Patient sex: M
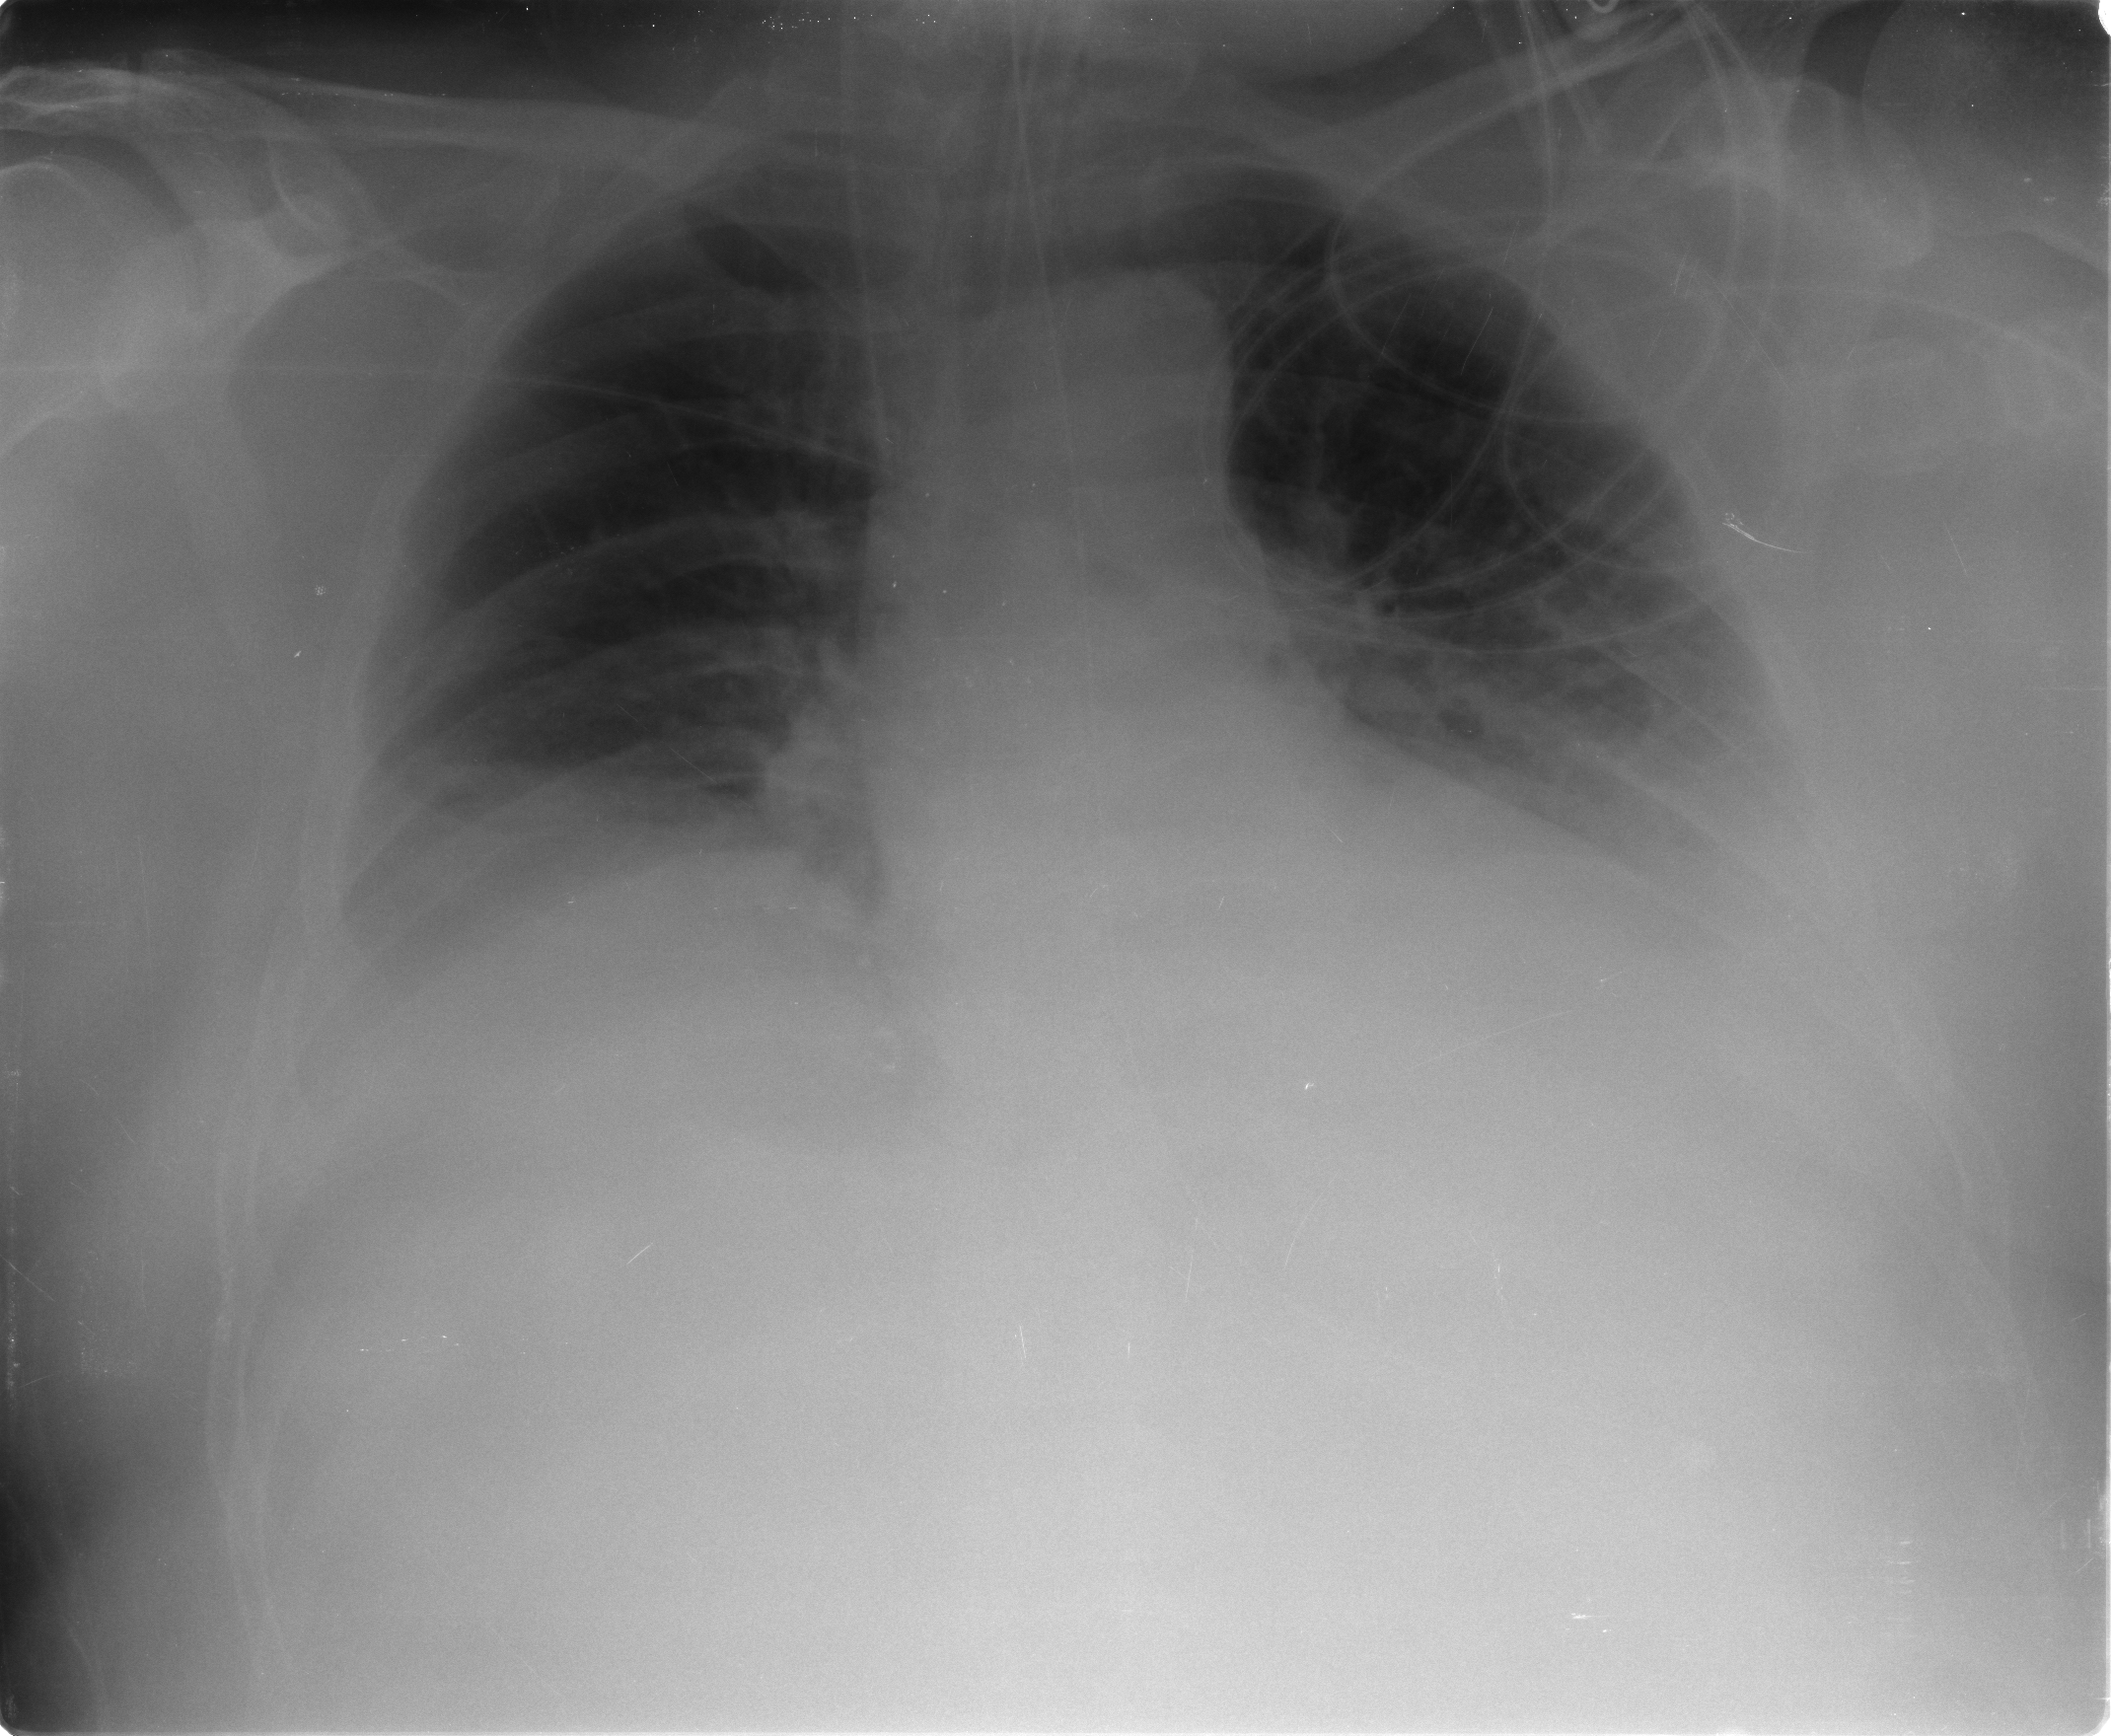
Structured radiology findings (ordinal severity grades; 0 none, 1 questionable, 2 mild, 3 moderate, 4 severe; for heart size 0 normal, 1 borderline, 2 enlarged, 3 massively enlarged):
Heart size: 0
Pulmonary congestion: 2
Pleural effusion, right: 2
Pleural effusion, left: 2
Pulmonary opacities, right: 0
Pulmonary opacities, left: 0
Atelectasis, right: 2
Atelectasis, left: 2